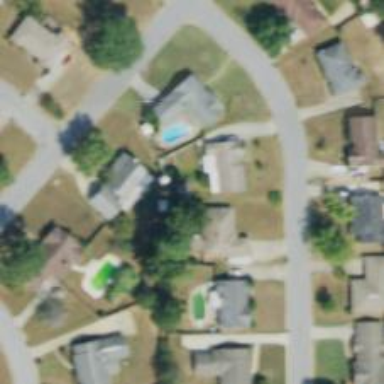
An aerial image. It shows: Neighborhood.